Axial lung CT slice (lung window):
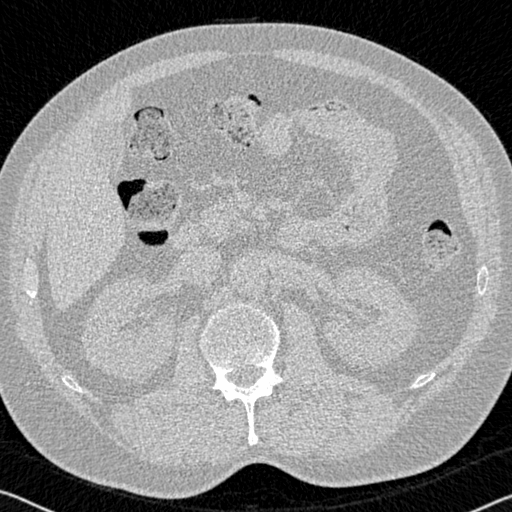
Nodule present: no